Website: walmart
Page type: payment
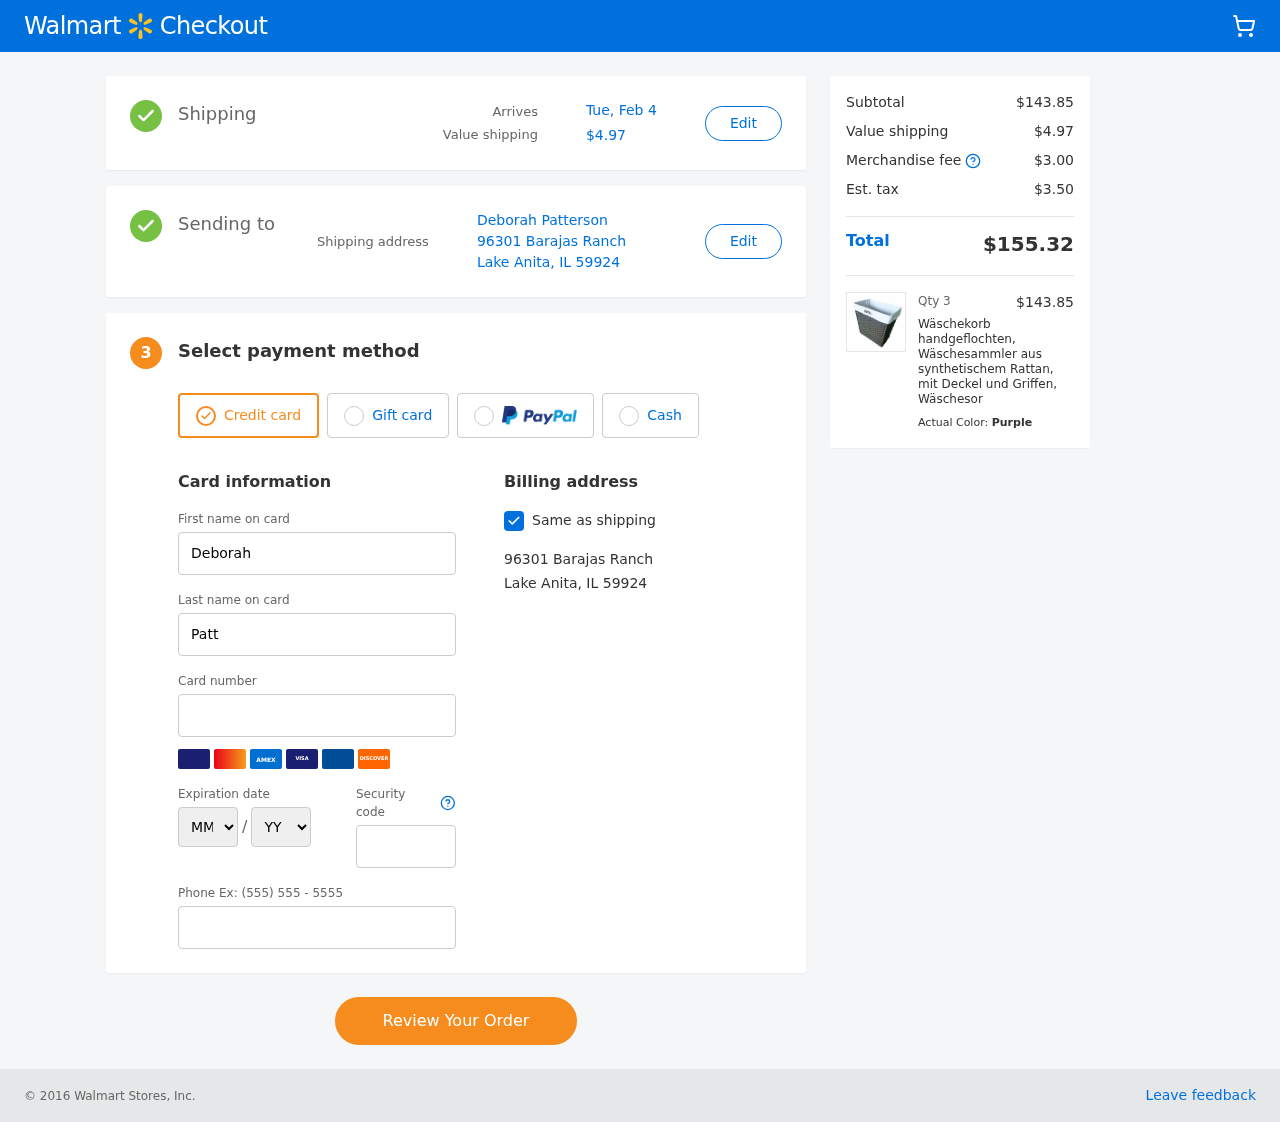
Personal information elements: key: PII_CARD_EXPIRY_MONTH
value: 10
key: PII_CARD_EXPIRY_YEAR
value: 26
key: PII_CITY_STATE_ZIP
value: Lake Anita, IL 59924
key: PII_FULLNAME
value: Deborah Patterson
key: PII_STREET
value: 96301 Barajas Ranch
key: PII_FIRSTNAME
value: Deborah
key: PII_LASTNAME
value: Patterson
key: PII_CARD_NUMBER
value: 3760 9564 6004 800
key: PII_CARD_CVV
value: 9521
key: PII_PHONE
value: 8876687556
Product elements: key: PRODUCT1_NAME
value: Wäschekorb handgeflochten, Wäschesammler aus synthetischem Rattan, mit Deckel und Griffen, Wäschesor
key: PRODUCT1_PRICE
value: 47.95
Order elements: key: ORDER_DELIVERY_DATE
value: Tue, Feb 4
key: ORDER_SHIPPING_COST
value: $4.97
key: ORDER_SUBTOTAL
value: $143.85
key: ORDER_MERCHANDISE_FEE
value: $3.00
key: ORDER_TAX
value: $3.50
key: ORDER_TOTAL
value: $155.32
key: ORDER_NUM_ITEMS
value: Qty 3